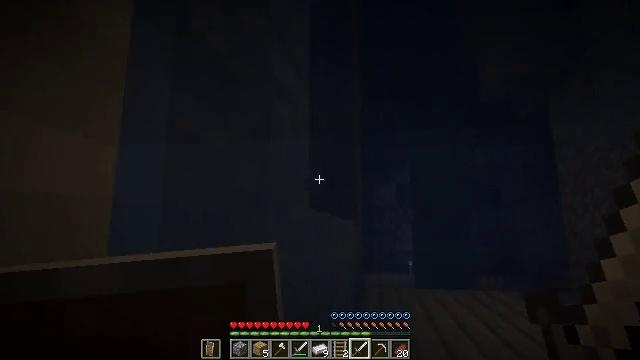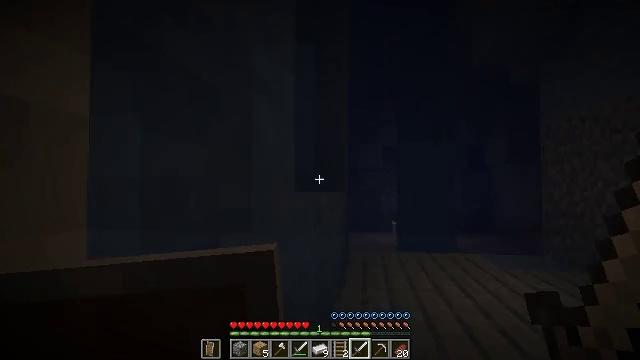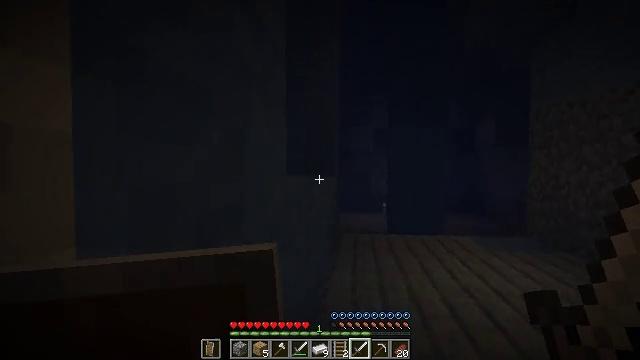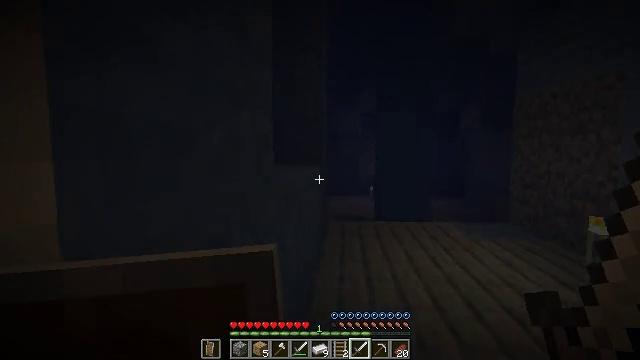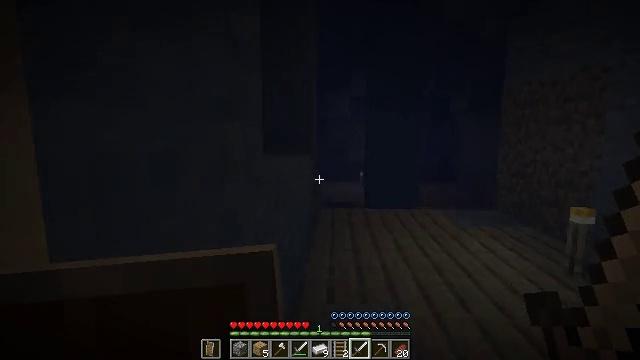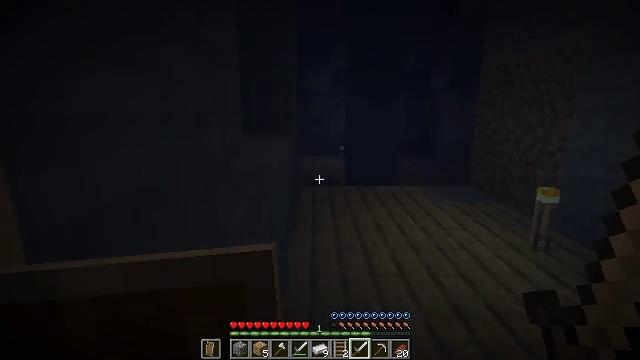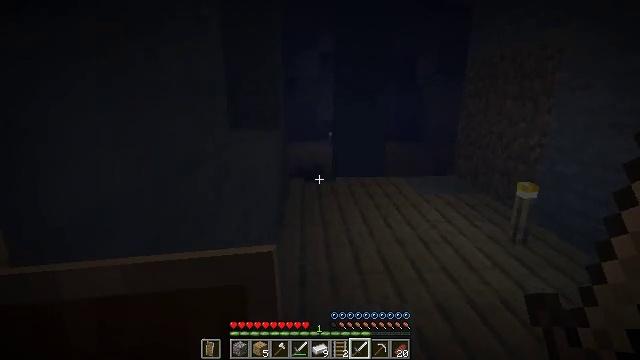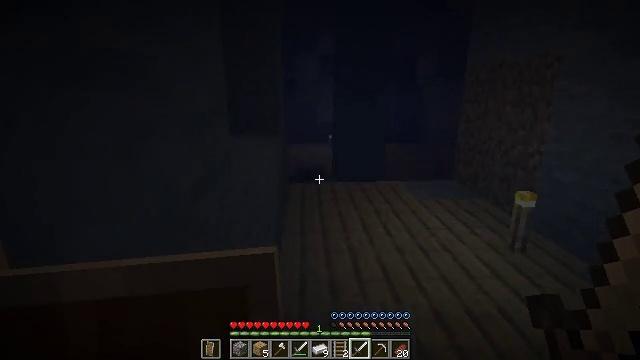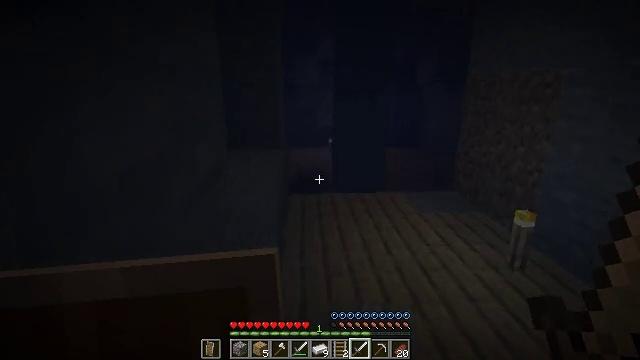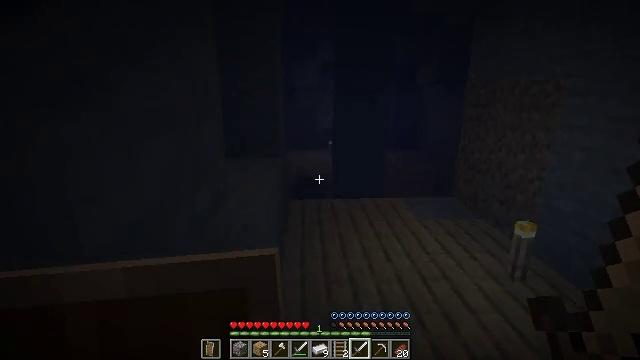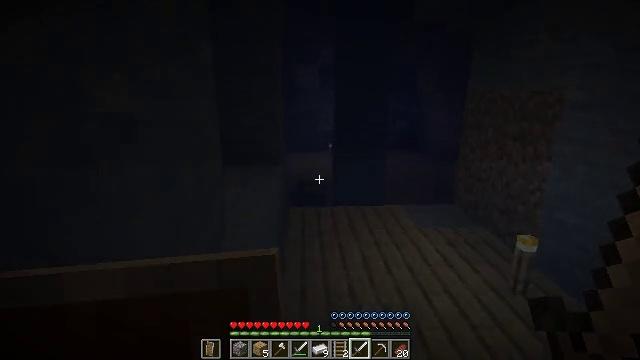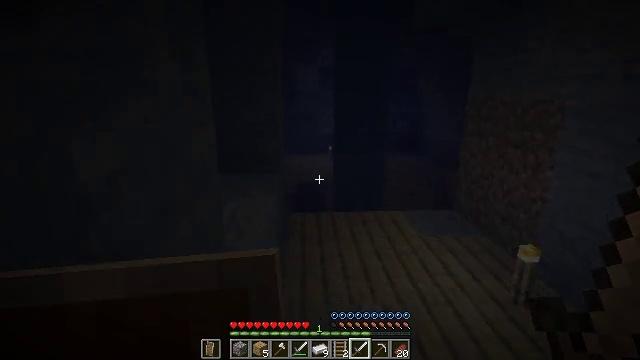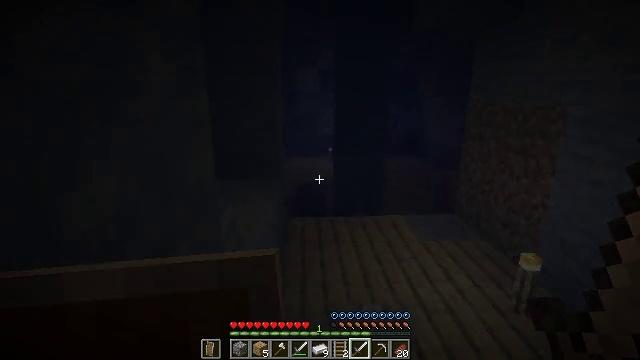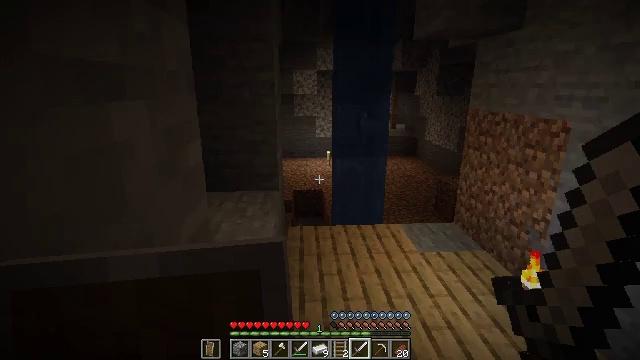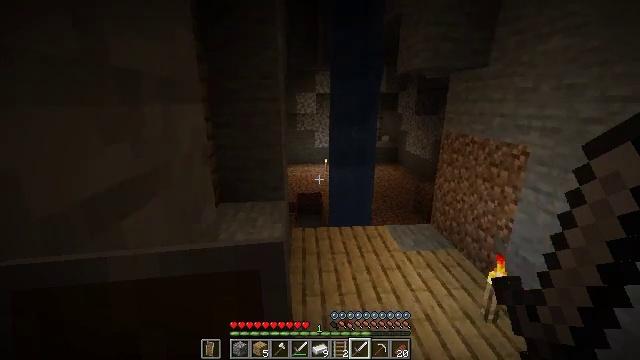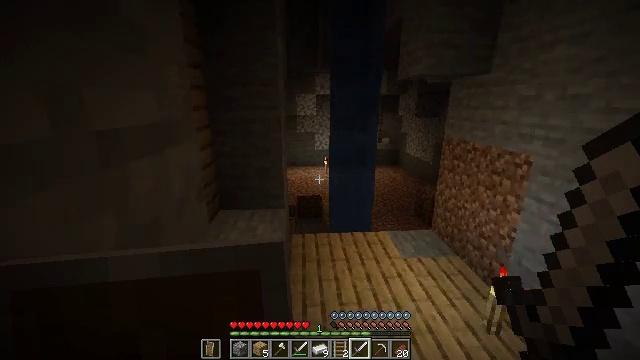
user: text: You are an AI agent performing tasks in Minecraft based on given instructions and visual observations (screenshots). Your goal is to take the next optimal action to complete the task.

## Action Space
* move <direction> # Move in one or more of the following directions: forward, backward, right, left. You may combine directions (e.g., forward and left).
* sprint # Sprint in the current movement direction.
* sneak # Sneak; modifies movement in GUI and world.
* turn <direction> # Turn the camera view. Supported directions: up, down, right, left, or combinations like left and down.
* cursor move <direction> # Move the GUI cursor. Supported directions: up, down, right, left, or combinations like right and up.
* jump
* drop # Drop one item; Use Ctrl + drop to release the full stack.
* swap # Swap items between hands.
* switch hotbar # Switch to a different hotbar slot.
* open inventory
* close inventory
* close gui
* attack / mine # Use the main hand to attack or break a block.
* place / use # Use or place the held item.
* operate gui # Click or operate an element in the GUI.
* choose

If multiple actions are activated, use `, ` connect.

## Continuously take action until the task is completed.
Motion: motion action
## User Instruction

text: Stop mobs spawning by breaking the spawner.
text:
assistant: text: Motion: move forward, turn right and down, jump
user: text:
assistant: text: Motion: move forward, turn right and down, jump
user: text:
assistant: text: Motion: move forward, turn right and down, jump
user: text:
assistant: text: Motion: move forward, turn right and down, jump
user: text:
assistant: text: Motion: move forward, turn right and down, jump
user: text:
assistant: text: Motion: move forward, turn right and down, jump
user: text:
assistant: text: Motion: move forward, jump
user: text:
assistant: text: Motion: move forward, jump
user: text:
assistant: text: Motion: move forward, jump
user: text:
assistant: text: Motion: move forward, jump
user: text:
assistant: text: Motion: move forward, jump
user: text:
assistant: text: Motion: move forward, jump
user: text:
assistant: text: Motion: move forward, jump
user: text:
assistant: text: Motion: move forward, jump
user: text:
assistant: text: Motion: move forward, jump
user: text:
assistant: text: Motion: move forward, jump
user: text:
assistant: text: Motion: move forward, jump
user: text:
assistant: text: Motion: move forward, jump
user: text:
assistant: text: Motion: move forward, jump
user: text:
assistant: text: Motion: move forward, jump
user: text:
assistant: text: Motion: move forward, turn right, jump
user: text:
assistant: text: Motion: move forward, turn right and down, jump
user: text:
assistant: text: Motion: move forward, turn right and down
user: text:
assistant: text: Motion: move forward, turn right and down
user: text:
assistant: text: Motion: move forward and move left, turn right and down
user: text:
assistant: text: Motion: move forward and move left, turn right and down
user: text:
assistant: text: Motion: move left, turn right and down
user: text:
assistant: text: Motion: move left, turn right
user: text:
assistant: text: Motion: turn right
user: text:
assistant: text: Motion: no_op